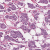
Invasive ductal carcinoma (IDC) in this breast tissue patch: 1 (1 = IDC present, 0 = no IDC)